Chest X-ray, PA view. Patient: 49 years old, sex M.
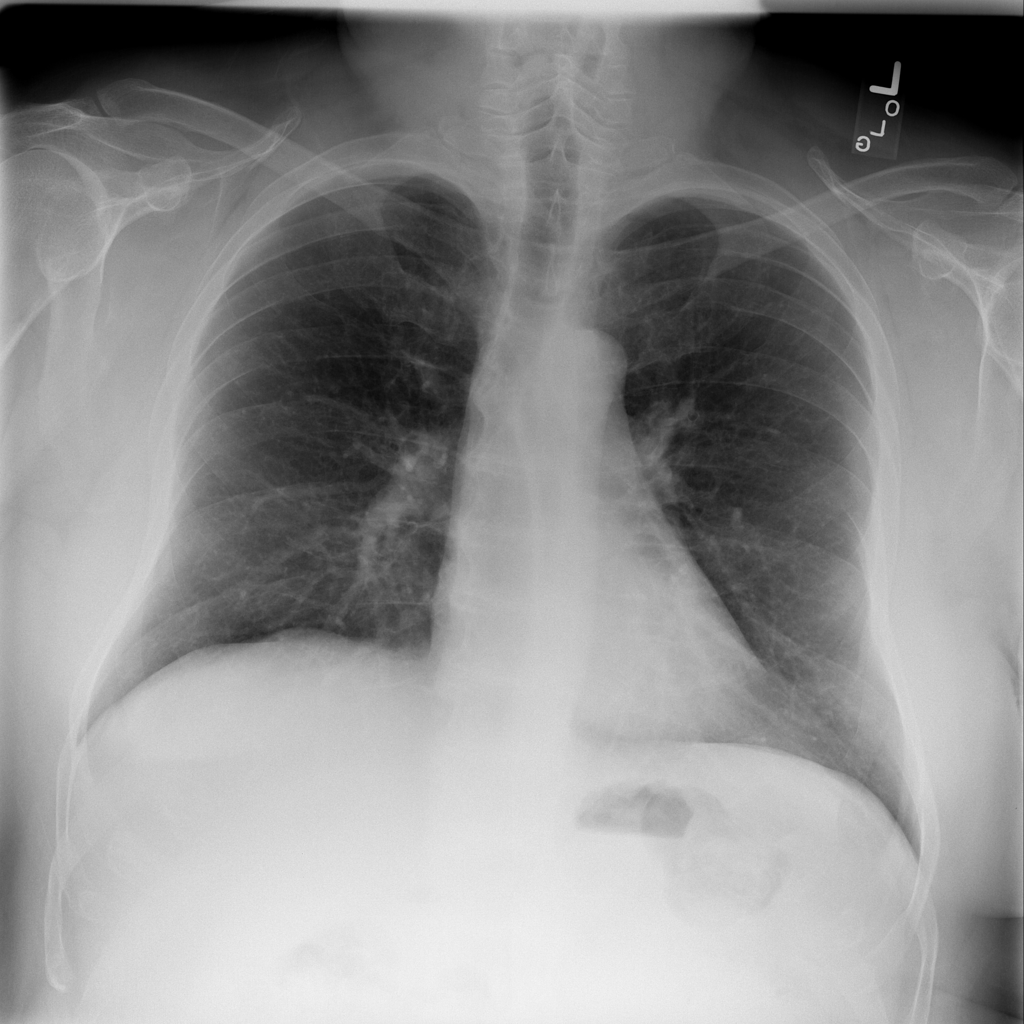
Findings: No Finding